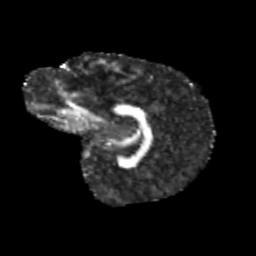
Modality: FA
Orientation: sagittal
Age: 9
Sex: female
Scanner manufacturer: siemens
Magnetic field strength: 3 T
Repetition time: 3.8 s
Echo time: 0.07 s